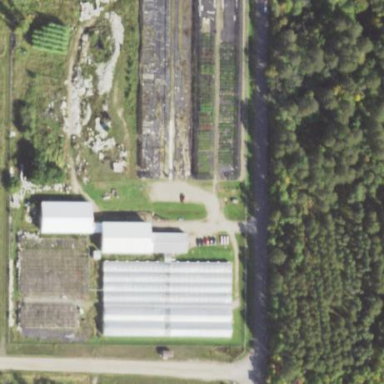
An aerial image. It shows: Farmland used for greenhouse horticulture.